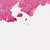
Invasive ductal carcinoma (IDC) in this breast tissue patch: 0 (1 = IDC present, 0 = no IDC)